Question: I have this table and I want to get count of common values by 2 keys...
For example, if I put keys 1981 and 1975 I get count of 3 (both of them have 2255, 2228, 2232) etc. I only know how to solve it by PHP but It's much slower than doing by SQL. Thanks

Full Table Dump (mysql commands): <URL>
PHP-ish solution would be (from scratch, without optimalization):
(And sorry for pseudo-code-ish text)
'''
$1 = Select * From tbl Where Key = key1;
$2 = Select * From tbl Where Key = key2;
$counter = 0;
foreach($1 as $item)
{
foreach($2 as $item2)
{
if($item->value == $item2->value)
{
$counter++;
}
}
}
return $counter;
'''
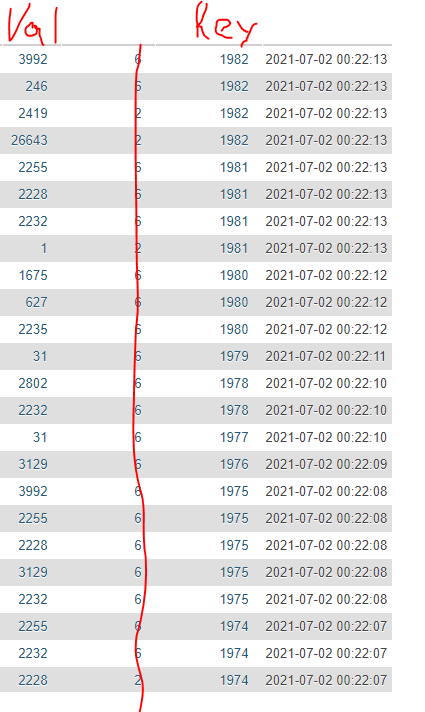
Answer: You need 2 levels of aggregation.
First, with this query:
'''
SELECT value
FROM stats
WHERE 'key' IN (1981, 1975)
GROUP BY value
HAVING COUNT(*) = 2 // the number of values that you search for
'''
you get the 'value's that satisfy the condition that both 'key's belong to them and then use it as a subquery to count the 'value's:
'''
SELECT COUNT(*) counter
FROM (
SELECT value
FROM stats
WHERE 'key' IN (1981, 1975)
GROUP BY value
HAVING COUNT(*) = 2
) t
'''
See the <URL>.